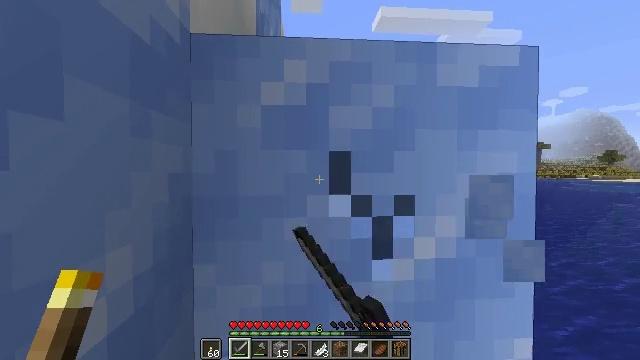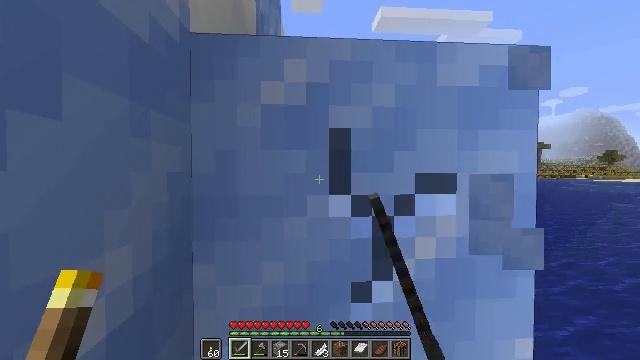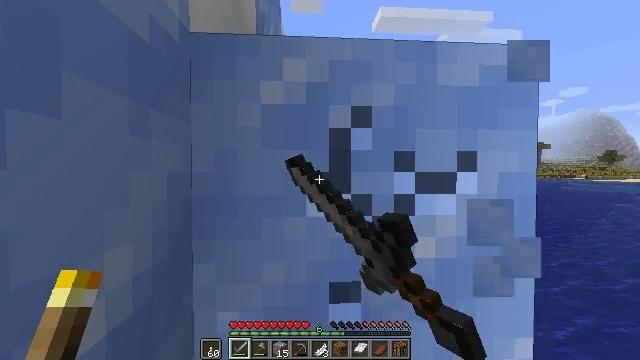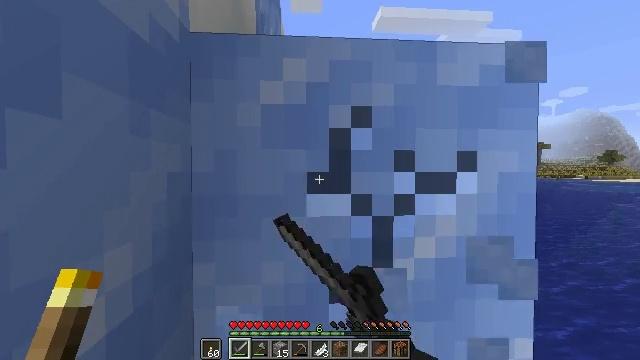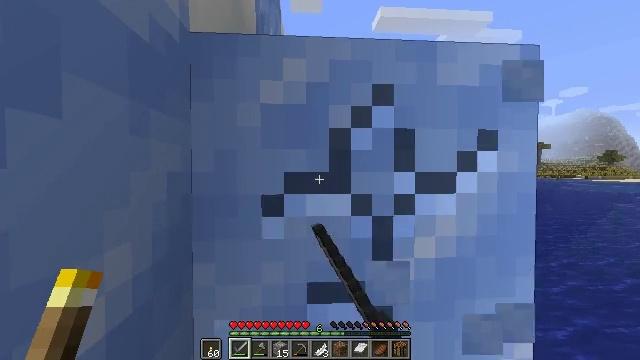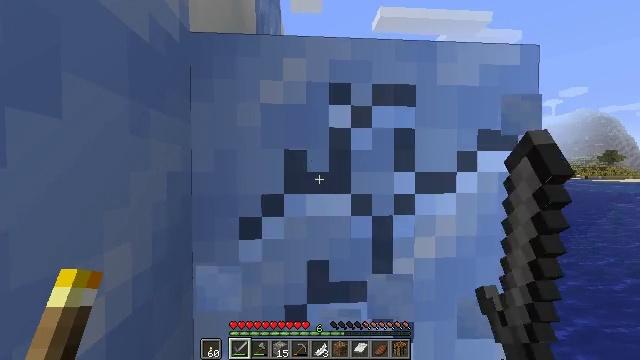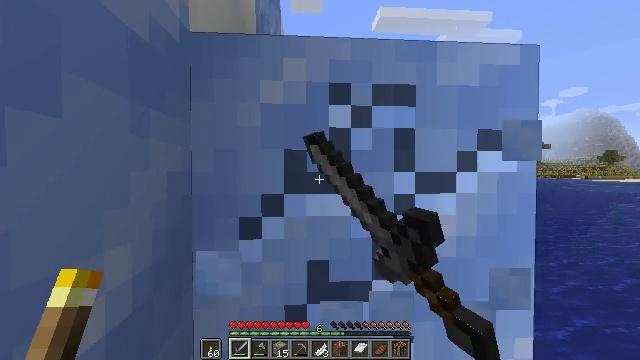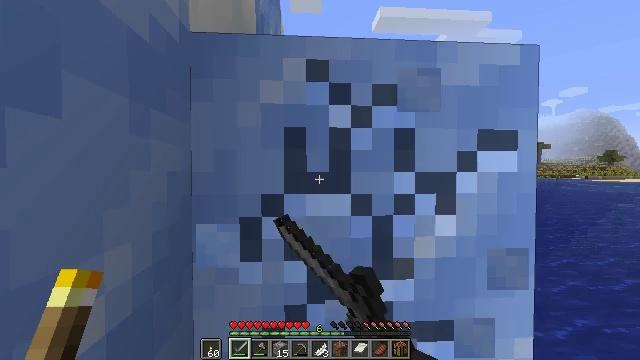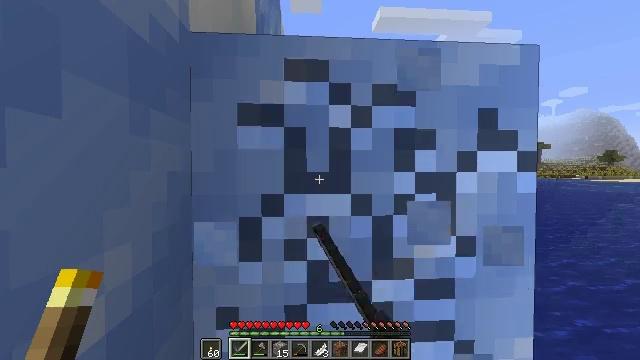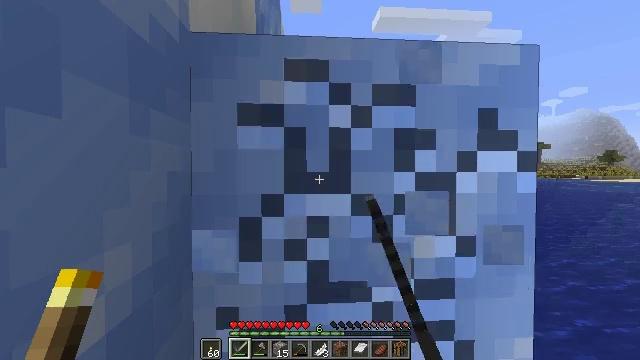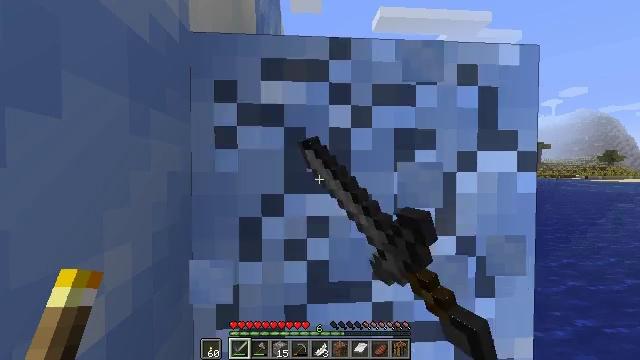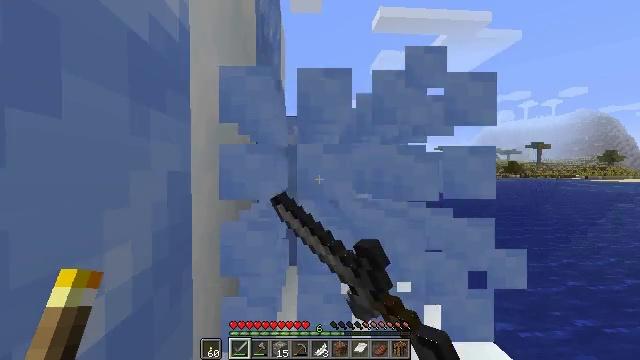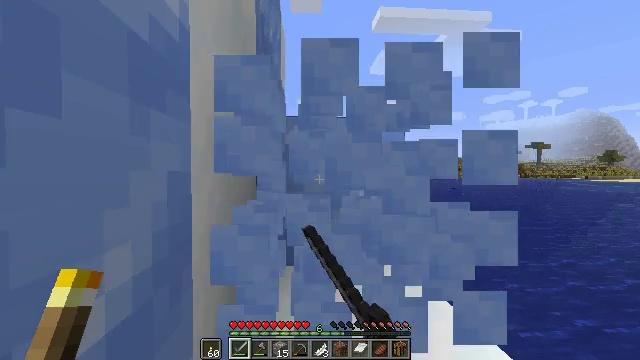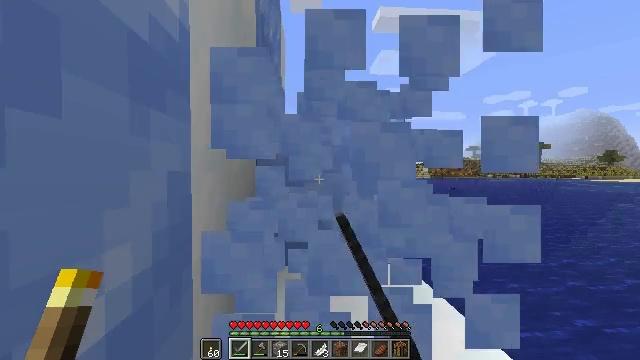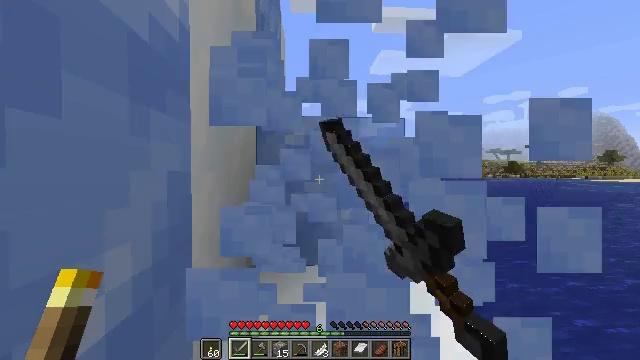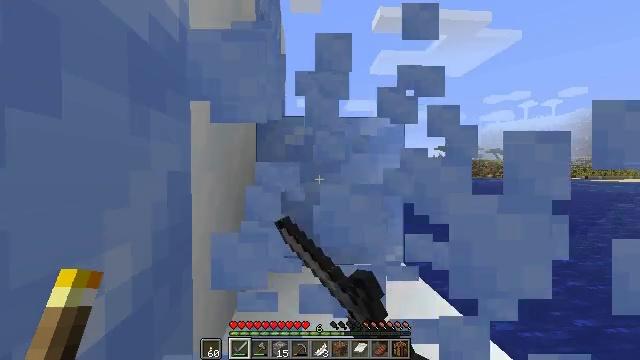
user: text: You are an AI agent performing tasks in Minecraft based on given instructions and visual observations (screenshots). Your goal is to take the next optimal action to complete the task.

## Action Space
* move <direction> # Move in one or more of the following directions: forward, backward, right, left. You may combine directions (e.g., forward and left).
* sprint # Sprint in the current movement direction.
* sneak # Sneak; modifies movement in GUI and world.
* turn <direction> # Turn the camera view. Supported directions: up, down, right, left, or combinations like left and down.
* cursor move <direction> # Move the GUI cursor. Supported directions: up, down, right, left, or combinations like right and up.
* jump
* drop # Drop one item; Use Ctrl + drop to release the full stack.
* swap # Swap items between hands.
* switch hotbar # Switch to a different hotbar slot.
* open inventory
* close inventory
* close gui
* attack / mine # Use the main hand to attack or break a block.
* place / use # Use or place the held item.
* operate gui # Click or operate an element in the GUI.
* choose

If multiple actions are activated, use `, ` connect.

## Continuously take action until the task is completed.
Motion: motion action
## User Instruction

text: Gather packed ice blocks.
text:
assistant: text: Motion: attack / mine
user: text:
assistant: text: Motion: attack / mine
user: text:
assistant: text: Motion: attack / mine
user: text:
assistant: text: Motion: attack / mine
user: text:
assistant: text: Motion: attack / mine
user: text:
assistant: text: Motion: attack / mine
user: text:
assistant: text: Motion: attack / mine
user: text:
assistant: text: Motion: attack / mine
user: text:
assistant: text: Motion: attack / mine
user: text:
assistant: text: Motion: attack / mine
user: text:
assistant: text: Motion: attack / mine
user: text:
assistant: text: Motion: attack / mine
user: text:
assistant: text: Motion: attack / mine
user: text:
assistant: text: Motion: attack / mine
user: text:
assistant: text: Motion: attack / mine
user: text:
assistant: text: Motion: attack / mine